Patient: sex M, age 42
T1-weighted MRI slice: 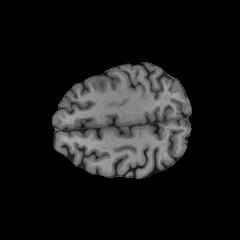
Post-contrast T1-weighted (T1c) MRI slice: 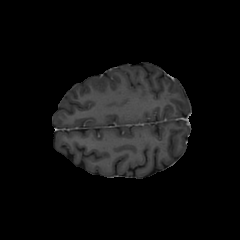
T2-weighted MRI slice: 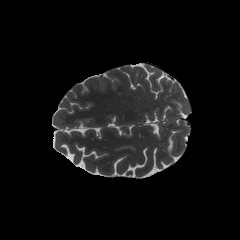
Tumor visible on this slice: no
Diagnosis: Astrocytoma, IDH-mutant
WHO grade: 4